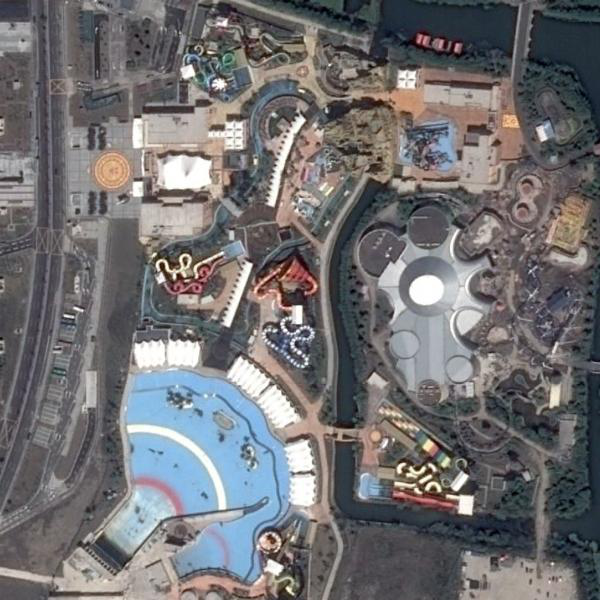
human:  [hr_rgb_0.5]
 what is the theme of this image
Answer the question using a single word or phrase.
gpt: park